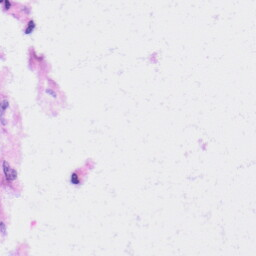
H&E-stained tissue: Liver